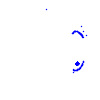
Particle: proton